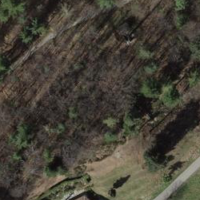
EUNIS habitat code: 53
Species observed at this site:
Calluna vulgaris